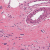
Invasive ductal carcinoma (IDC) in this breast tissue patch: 0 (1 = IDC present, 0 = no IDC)